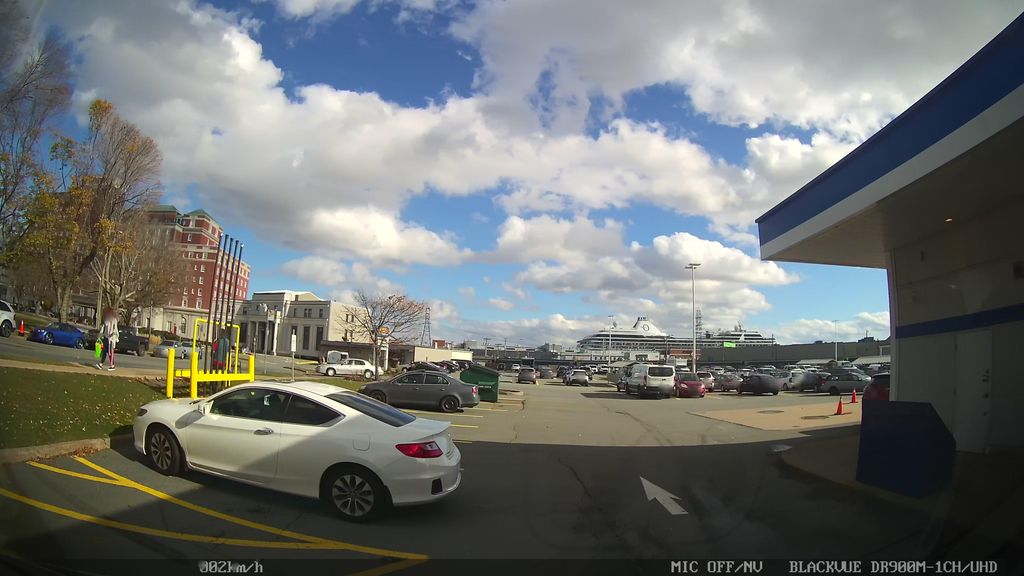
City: halifax